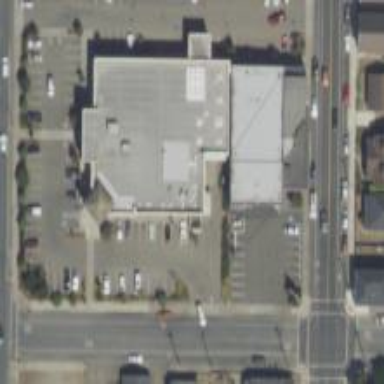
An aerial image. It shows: Building that is pharmacy providing healthcare services.